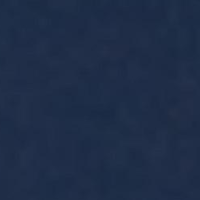
EUNIS habitat code: 14
Species observed at this site:
Chroicocephalus ridibundus
Fulica atra
Podiceps cristatus